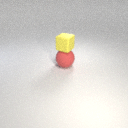
small yellow rubber cube above large red rubber sphere